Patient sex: F
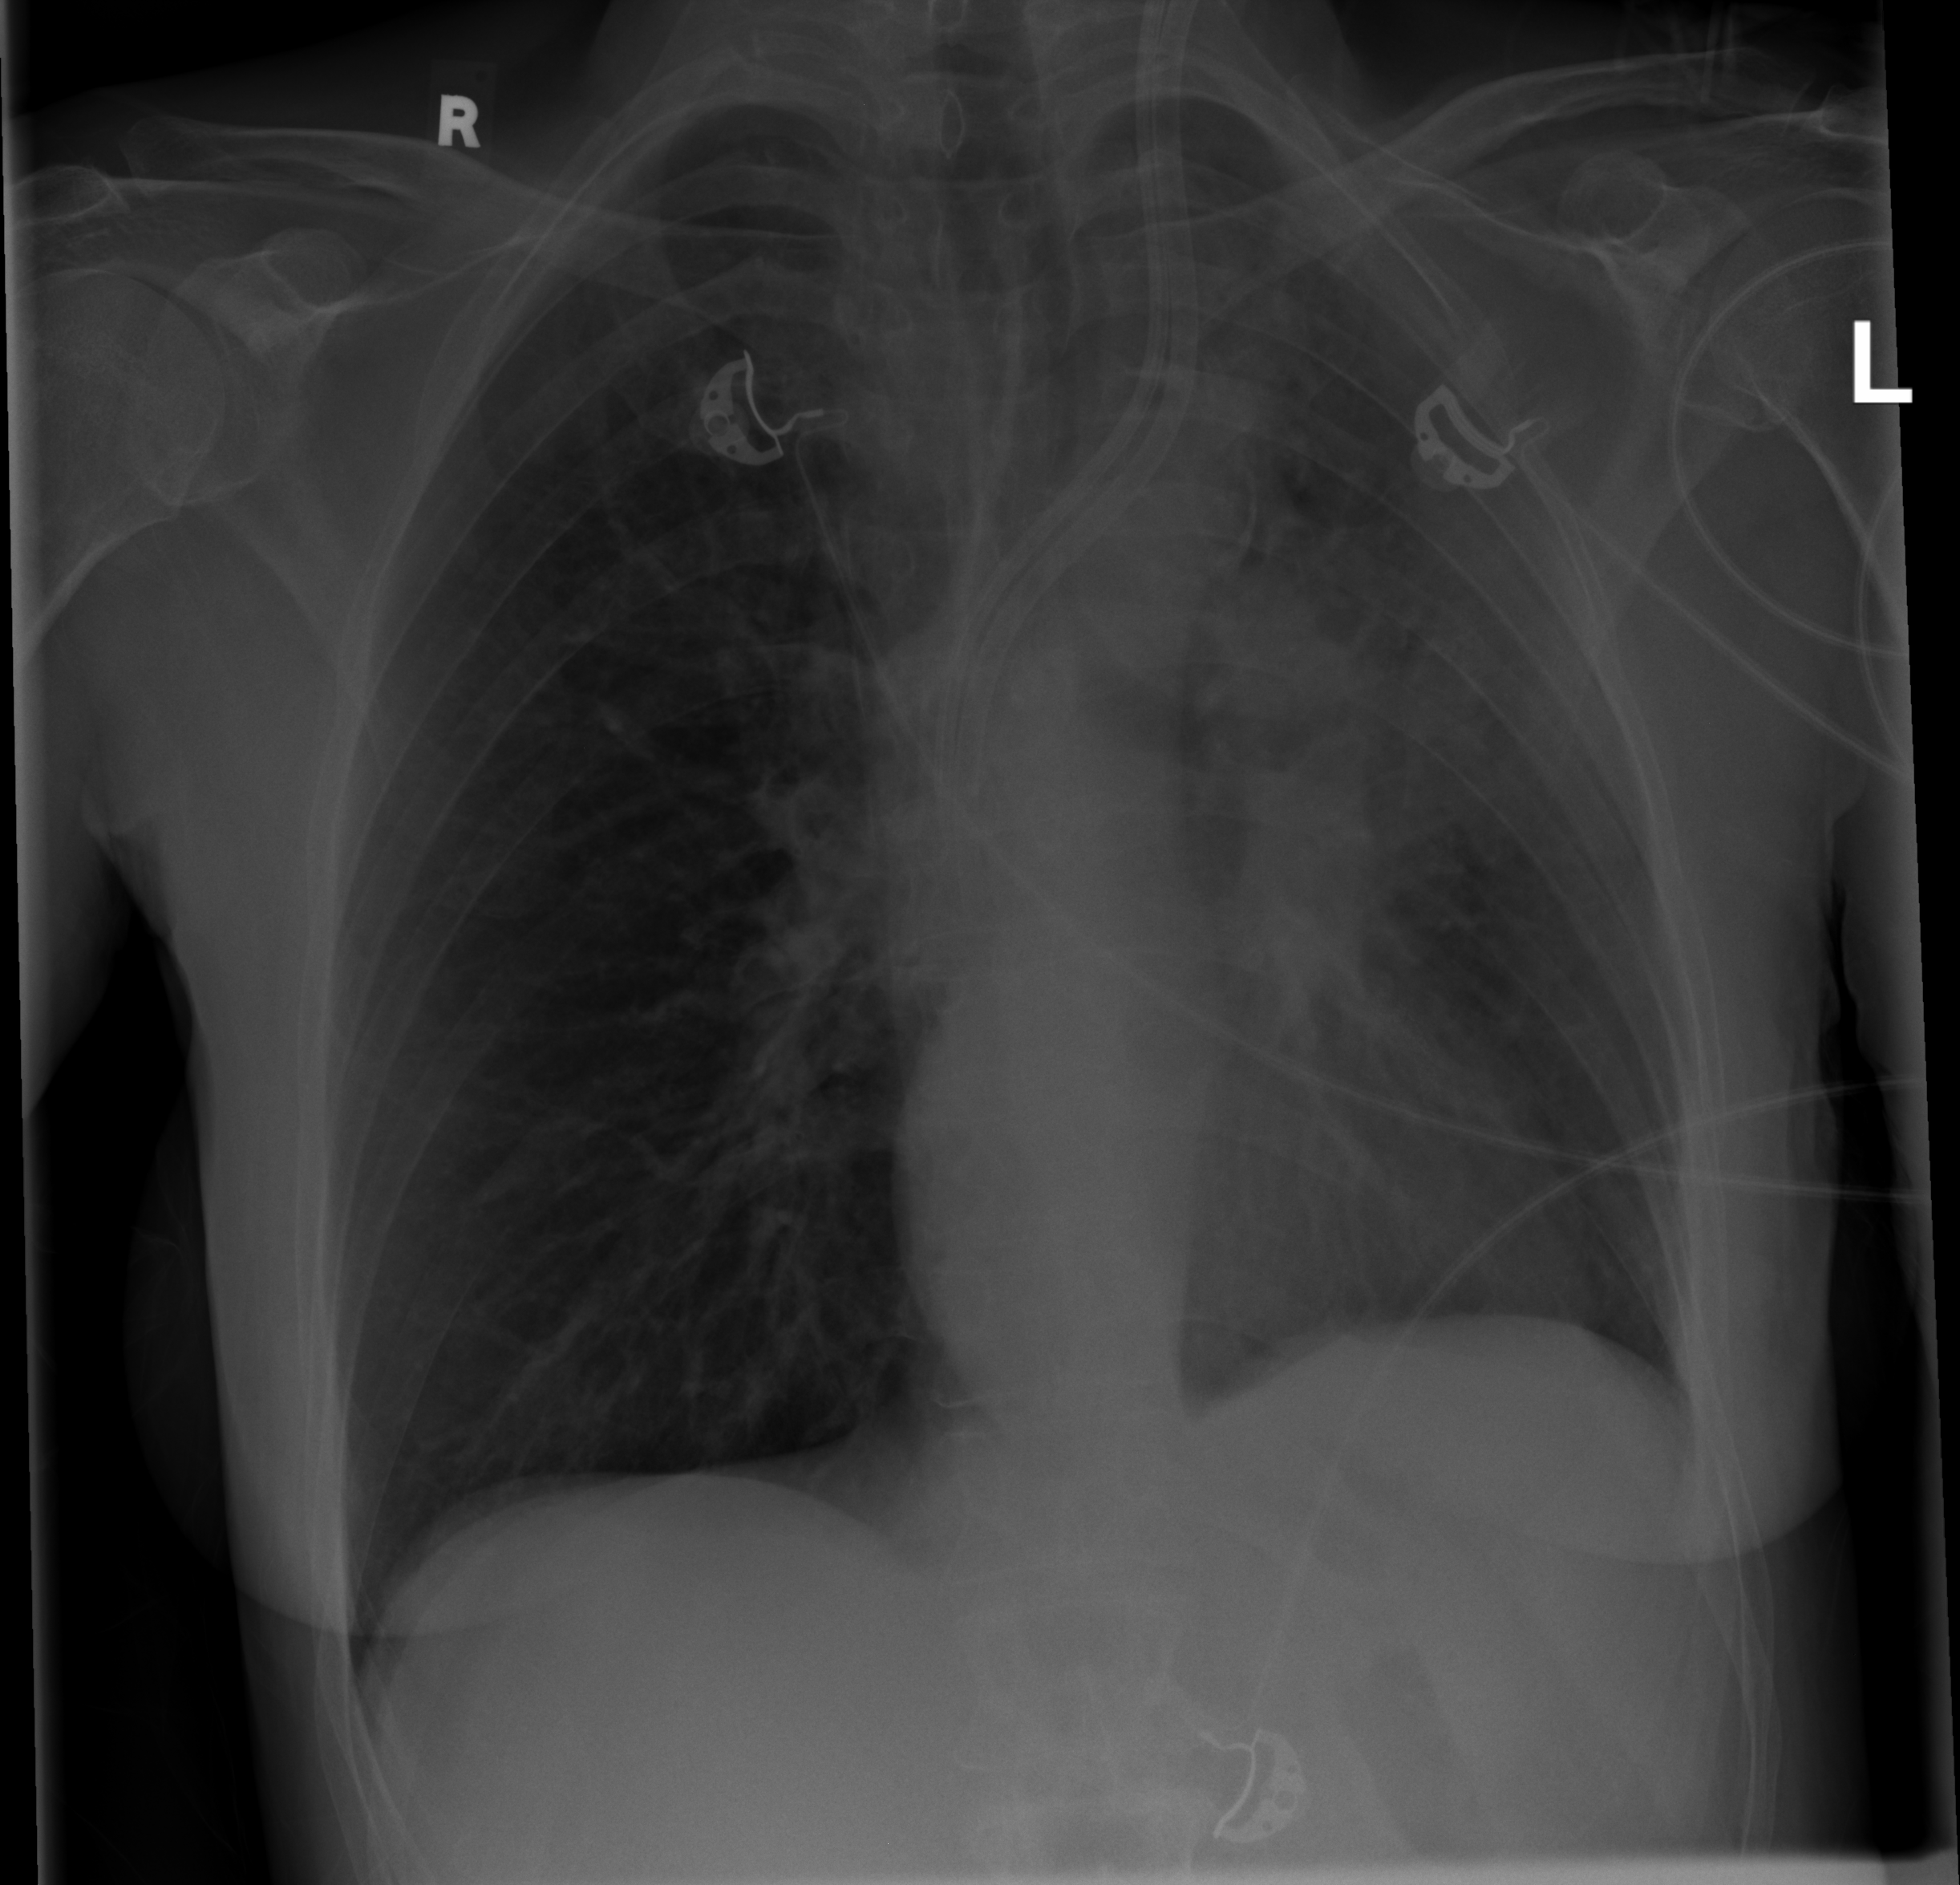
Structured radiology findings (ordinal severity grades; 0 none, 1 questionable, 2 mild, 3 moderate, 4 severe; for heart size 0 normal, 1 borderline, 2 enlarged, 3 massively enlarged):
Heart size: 0
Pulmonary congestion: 0
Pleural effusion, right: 0
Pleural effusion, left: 0
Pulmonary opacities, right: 0
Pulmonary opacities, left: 2
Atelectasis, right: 0
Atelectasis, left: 3